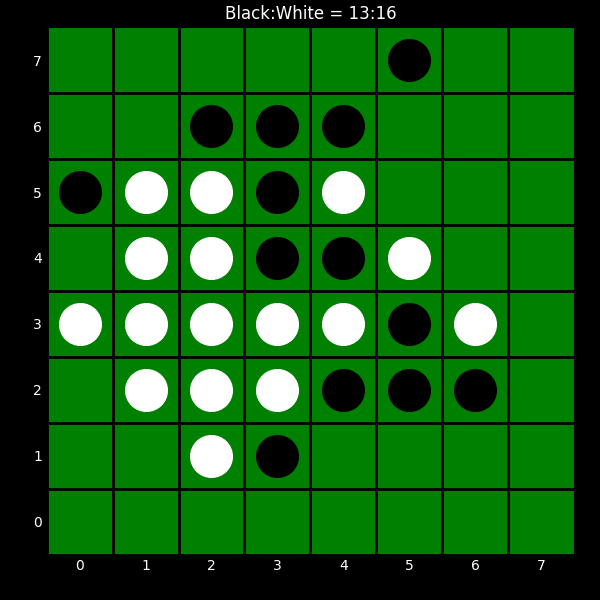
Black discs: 13
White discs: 16